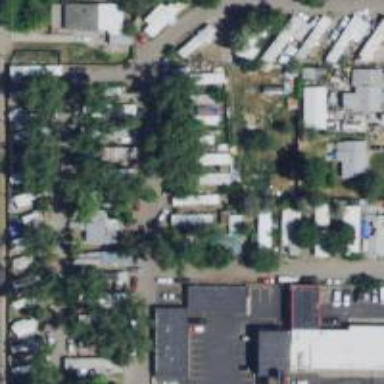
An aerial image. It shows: Residential area known as trailer park.